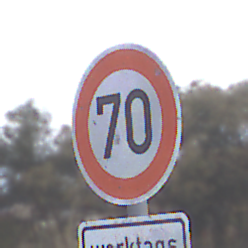
Verkehrszeichen: Geschwindigkeit70
Zusatzzeichen unten: ZeitangabenMitBeschraenkungAufWochentage7
Umgebung: Outdoor, Suburban
Tageszeit: SunriseSunset
Wetter: Clear
Licht: Natural
Jahreszeit: NotSpecified
Kontrast: LowContrast